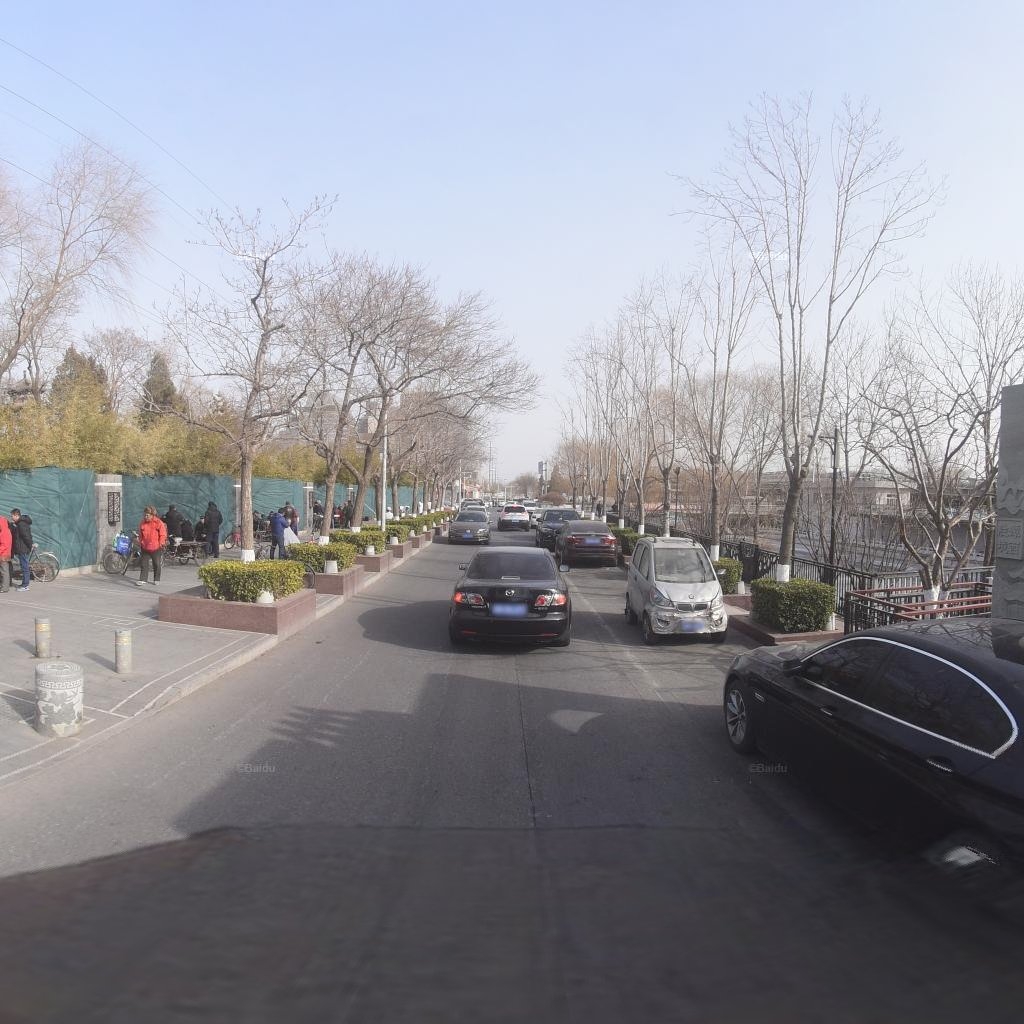
Region: Xicheng
Road damage annotations: longitudinal crack, longitudinal crack